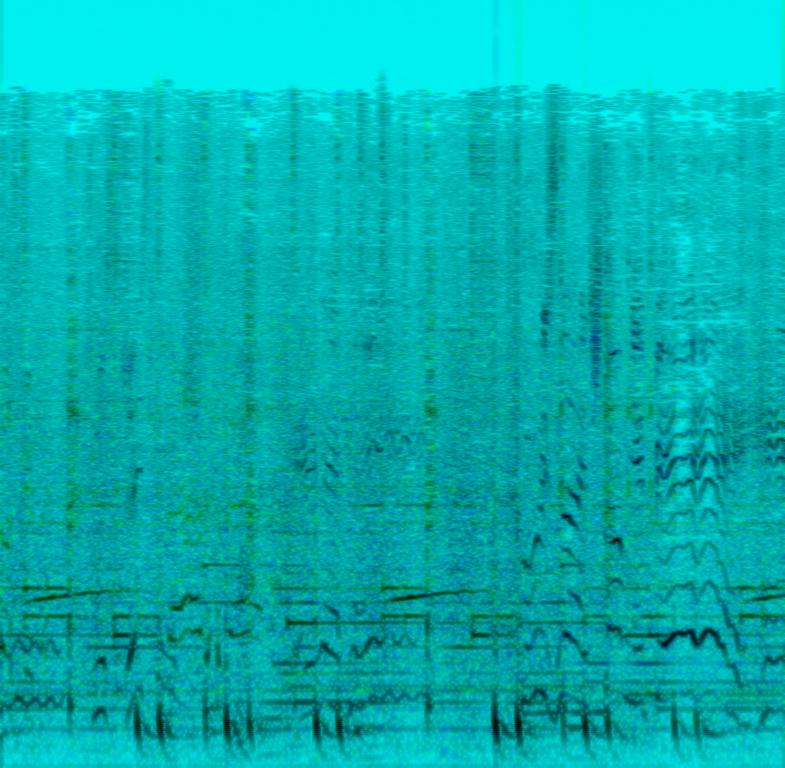
The recording is of poor quality. A male voice is singing soulfully along to a backing instrumental sounding like coming out of some speakers. There is a piano playing and you can hear electric drums. This song may be playing at home practicing singing.